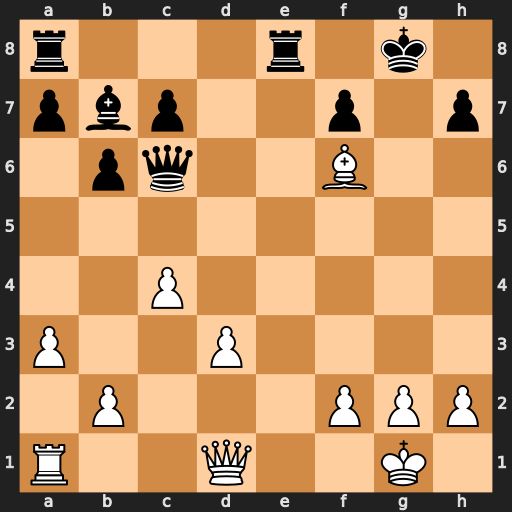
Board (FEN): r3r1k1/pbp2p1p/1pq2B2/8/2P5/P2P4/1P3PPP/R2Q2K1
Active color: w
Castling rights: -
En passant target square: -
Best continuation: Qg4+ Kf8 Qg7#